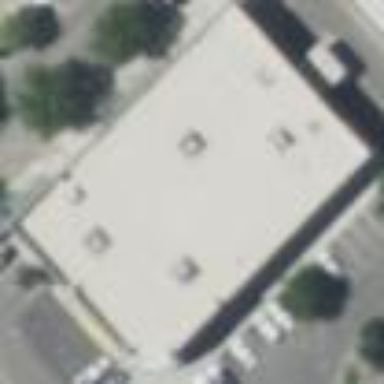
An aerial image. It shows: Pharmacy building providing healthcare services.